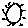
Label: sun